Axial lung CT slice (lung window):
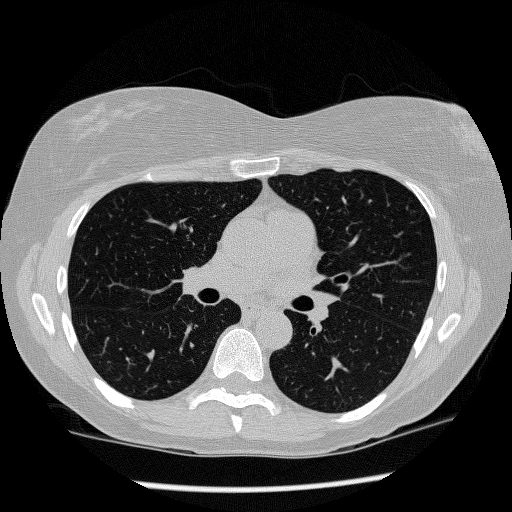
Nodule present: no